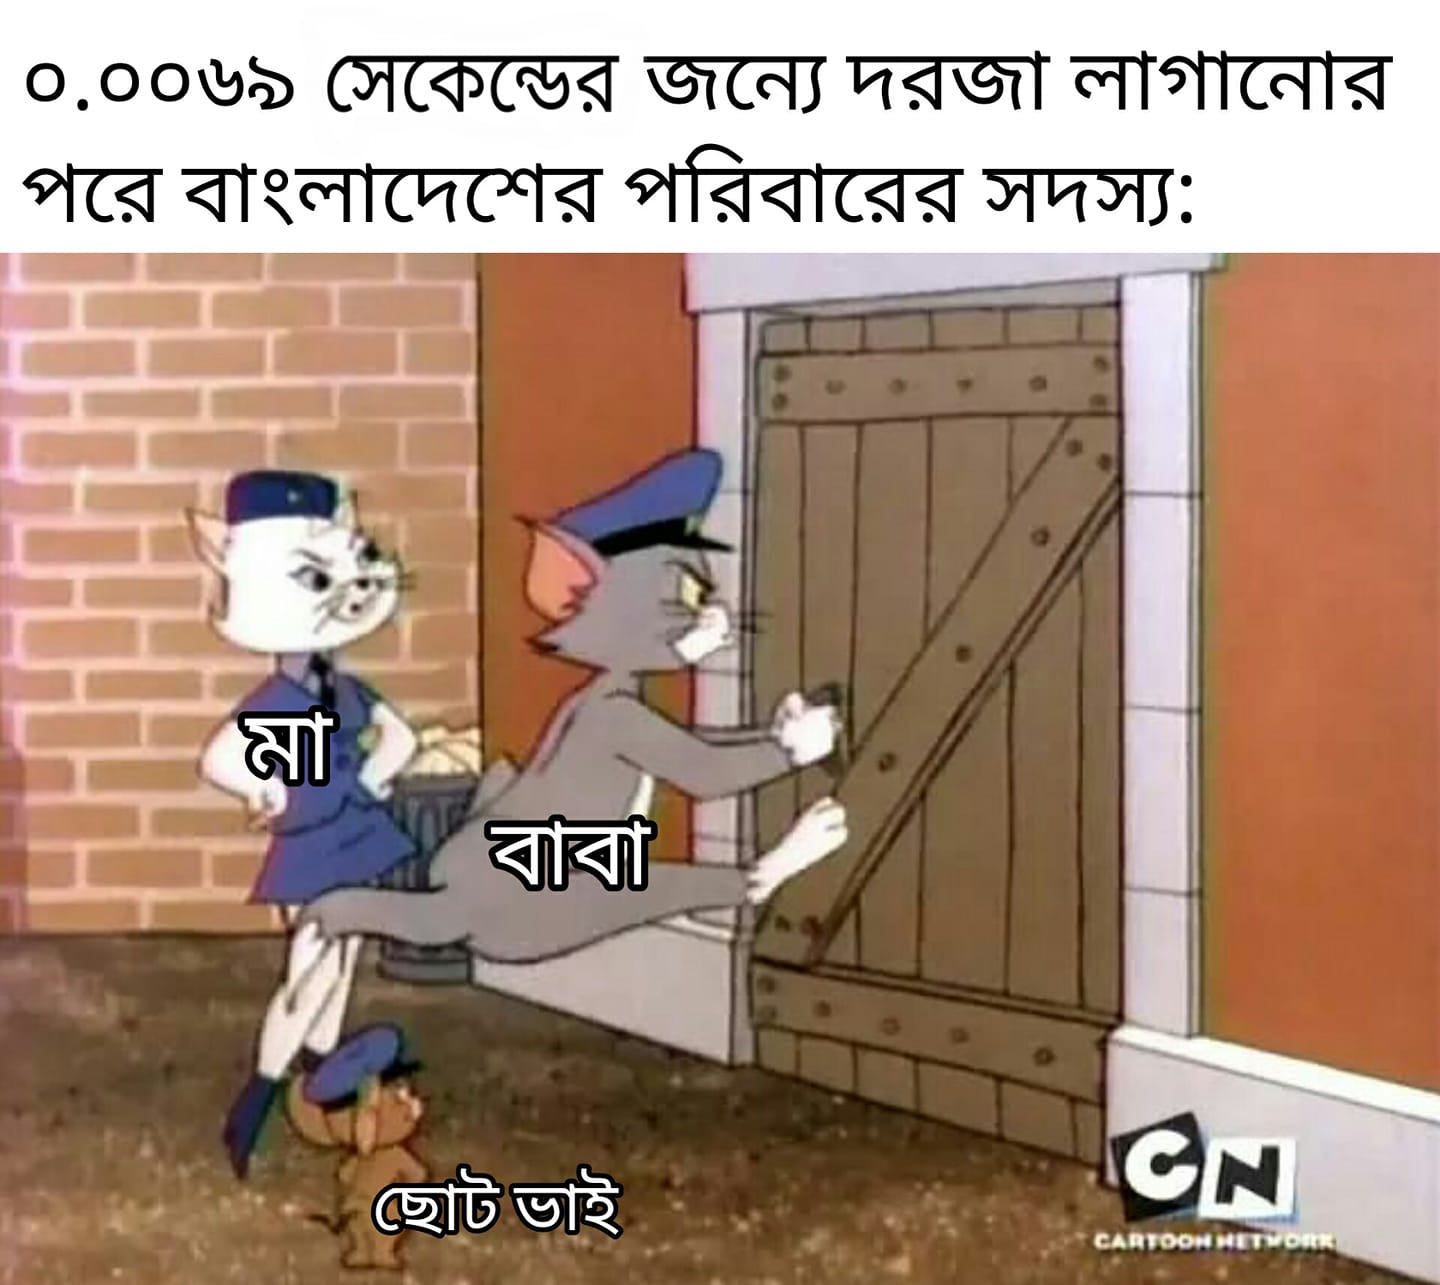
Text: ০.০০৬৯ সেকেন্ডের জন্য দরজা লাগানোর পরে বাংলাদেশের পরিবারের সদস্য: মা বাবা ছোট ভাই
Label: Non Hate